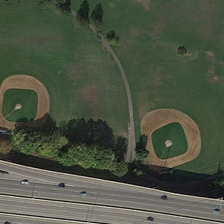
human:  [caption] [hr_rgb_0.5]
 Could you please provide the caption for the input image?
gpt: two baseball fields are near several parallel freeways .

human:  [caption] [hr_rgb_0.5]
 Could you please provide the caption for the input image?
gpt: two baseball fields are near several parallel freeways .

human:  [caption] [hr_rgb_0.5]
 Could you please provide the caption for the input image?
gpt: two baseball fields are near several parallel freeways .

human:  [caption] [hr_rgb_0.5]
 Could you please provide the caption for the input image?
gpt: two baseball fields are near several parallel freeways .

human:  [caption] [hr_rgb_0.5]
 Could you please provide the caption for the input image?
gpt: two baseball fields are near several parallel freeways .